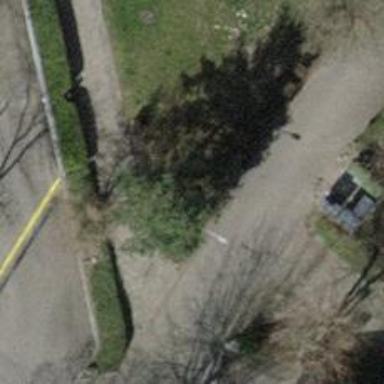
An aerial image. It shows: Street cabinet used for power utility.